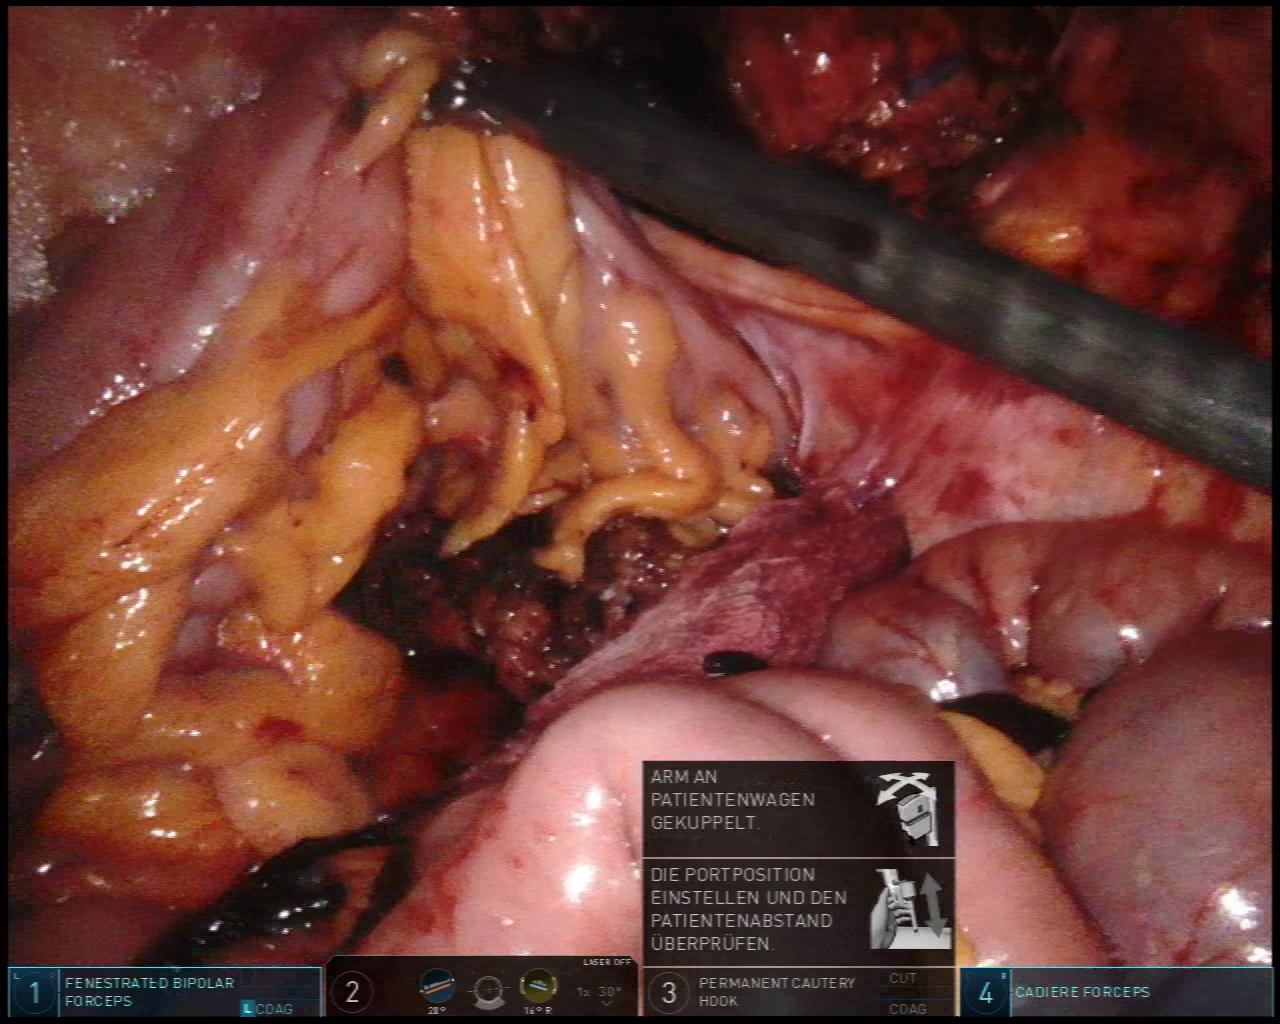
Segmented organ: colon
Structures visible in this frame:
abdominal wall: yes
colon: yes
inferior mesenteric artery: no
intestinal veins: no
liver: no
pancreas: no
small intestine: yes
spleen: no
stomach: no
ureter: no
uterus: no
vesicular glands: no